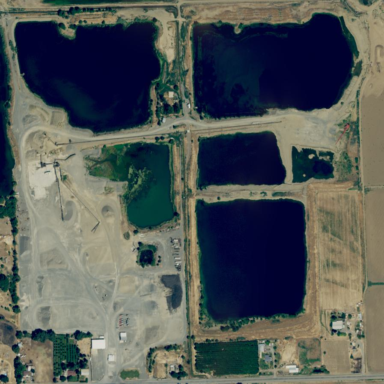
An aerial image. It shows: Quarry area.